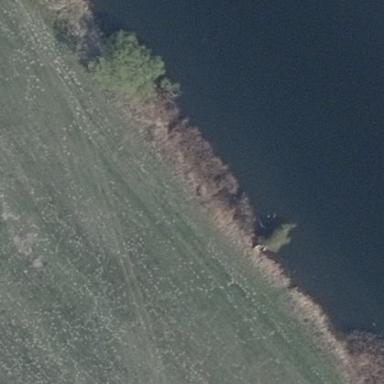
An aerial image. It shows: Beautiful wet meadow natural wetland.